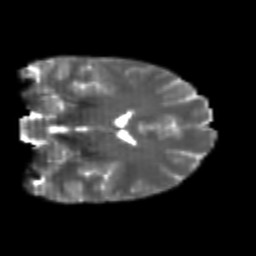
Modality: T2w
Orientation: coronal
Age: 22
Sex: female
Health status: healthy
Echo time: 0.074 s